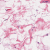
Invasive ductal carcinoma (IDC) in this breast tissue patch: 0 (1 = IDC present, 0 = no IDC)